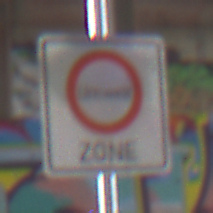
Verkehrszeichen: BeginnUmweltzone
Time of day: Midday
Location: Roofed (Special)
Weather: Overcast
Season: NotSpecified
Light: Natural